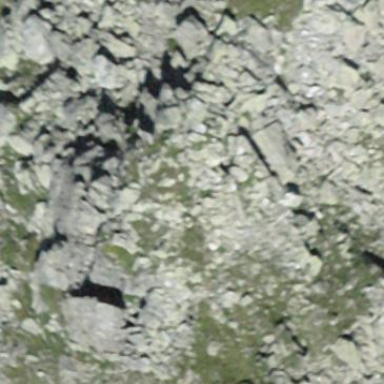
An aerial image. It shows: Landscape of bare rock.